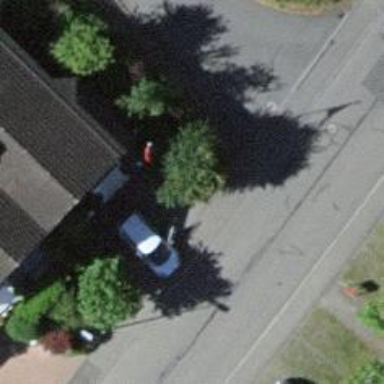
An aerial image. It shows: Sidewalk along the footway.